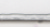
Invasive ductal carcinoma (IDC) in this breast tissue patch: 0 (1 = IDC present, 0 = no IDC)